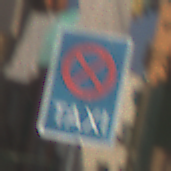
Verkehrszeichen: Taxenstand
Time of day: MorningAfternoon
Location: Outdoor (Urban)
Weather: Clear
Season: NotSpecified
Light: Natural